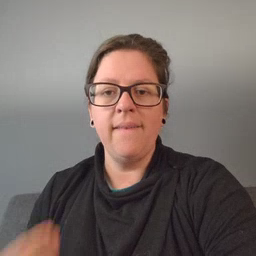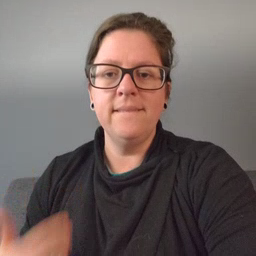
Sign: have